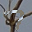
Label: 7